Question: I have a rectangle on the scene and I want to rotate it with mouse.
The rectangle has his own origin point. Clicking on the scene represents start of rotation and mouse moving represent angle of rotation.

where:
- - -
so I calculate the angle in next steps:
Fistly, I get lengths of triangle sides:
and then I calculate the angle (a):
'a = arccos ( (AO^2 + CO^2 - AC^2) / (2 * AO * CO) )'
it works, but this calculation look too complicated taking into account that I need to repeat on it all OnMouseMove call.
So my question - is there another way to calculate the angle? I write it in c++ so some code snippet will be apprecated.
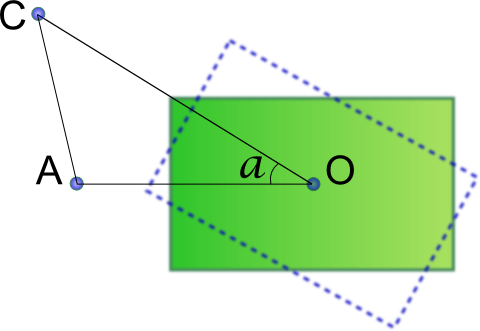
Answer: You can find angle between vectors and through their scalar product and cross product:
'''
OA = (OA.X, OA.Y) = (A.X-O.X, A.Y-O.Y)
OC = (OC.X, OC.Y) = (C.X-O.X, C.Y-O.Y)
SP = OA * OC = OA.X*OC.X+OA.Y*OC.Y
CP = OA x OC = OA.X*OC.Y-OA.Y*OC.X
Angle = atan2(CP, SP)
'''
Example: O = (0,0), A = (-1, 0), C = (-2, 1)
SP = 2, CP = -1, Angle = -0.463
This method allows to avoid sqrt calculations, and determines rotation direction (unlike arccos)